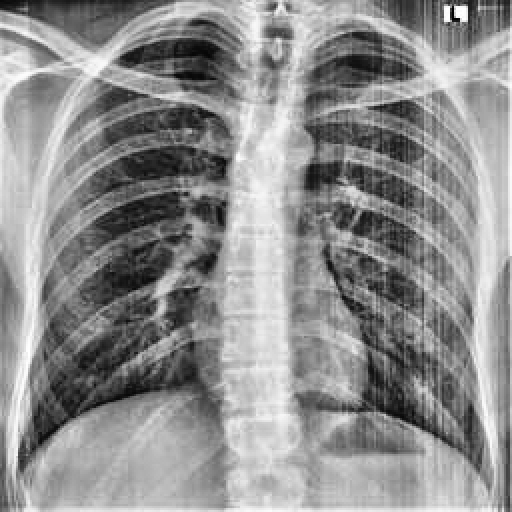
Finding: NORMAL